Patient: sex M, age 79
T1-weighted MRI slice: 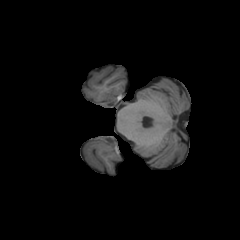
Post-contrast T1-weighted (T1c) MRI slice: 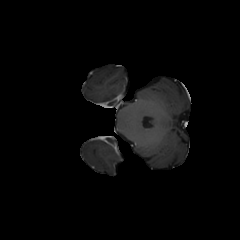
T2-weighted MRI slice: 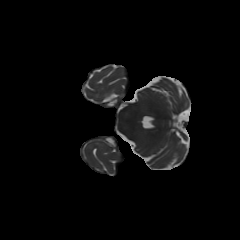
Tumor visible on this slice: no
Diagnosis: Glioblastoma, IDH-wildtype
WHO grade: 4